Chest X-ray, PA view. Patient: 41 years old, sex F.
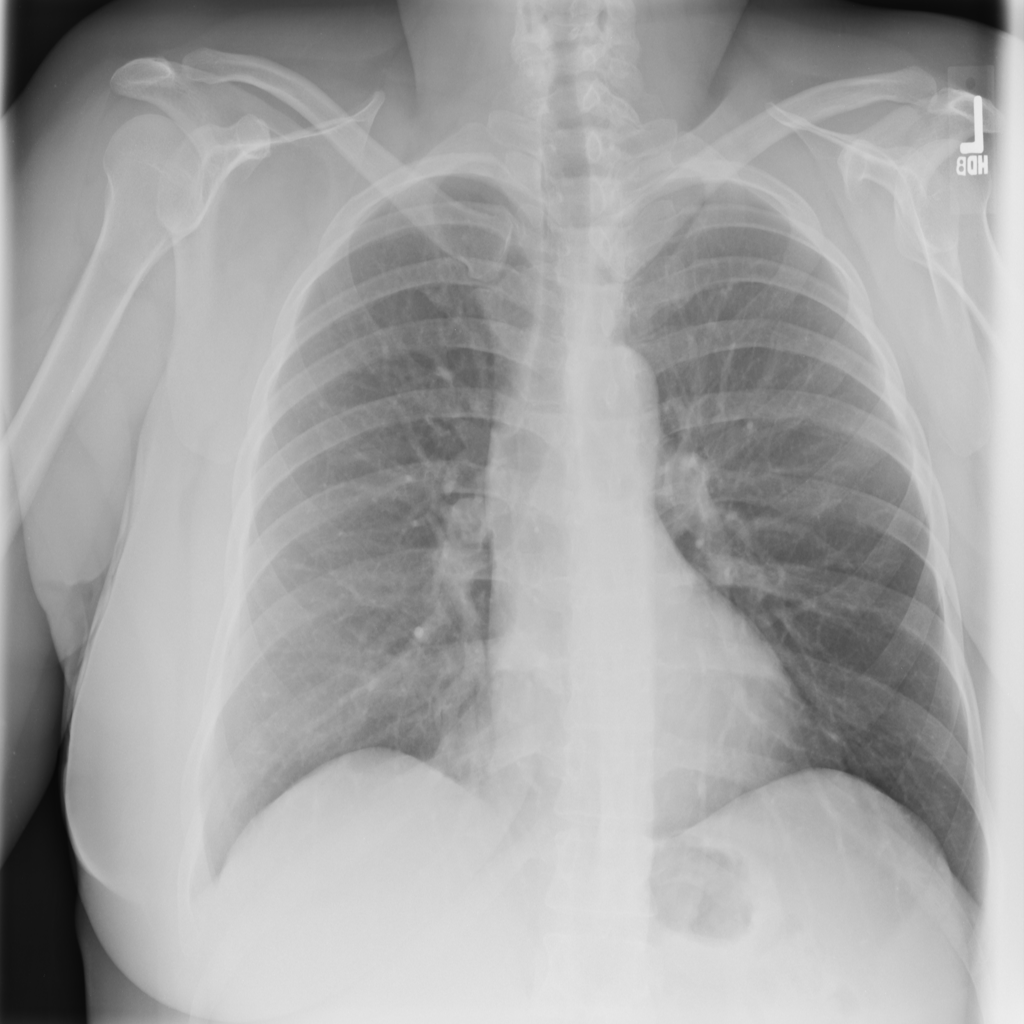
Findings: No Finding